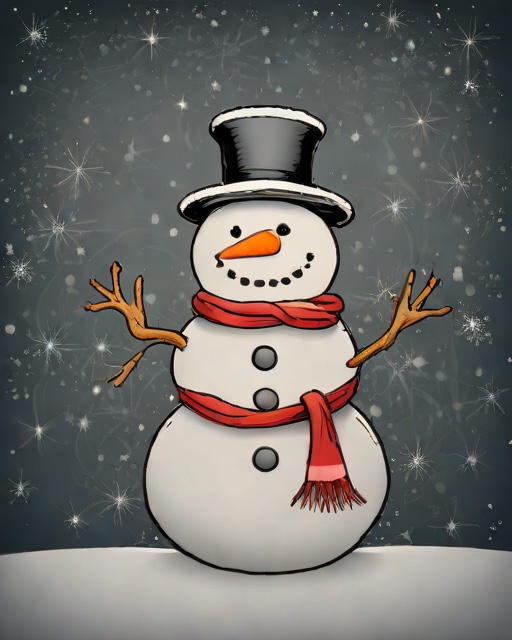
Category: Winter